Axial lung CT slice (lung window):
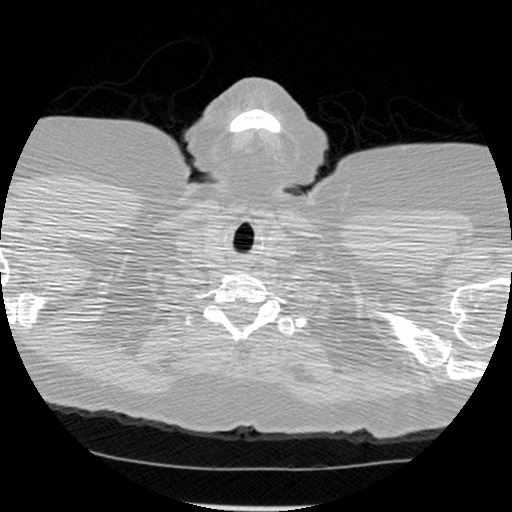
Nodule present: no